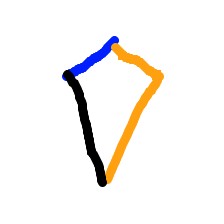
Shape: kite